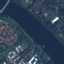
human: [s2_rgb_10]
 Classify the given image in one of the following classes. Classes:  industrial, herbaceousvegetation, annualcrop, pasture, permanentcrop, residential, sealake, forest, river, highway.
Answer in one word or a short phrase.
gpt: River